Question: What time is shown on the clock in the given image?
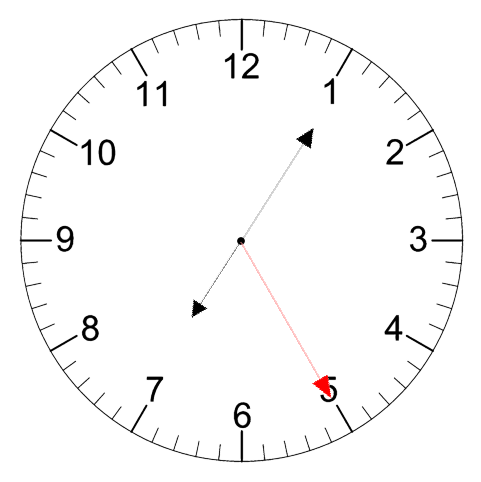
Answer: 07:05:25